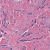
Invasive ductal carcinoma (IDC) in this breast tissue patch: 1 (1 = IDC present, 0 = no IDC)